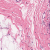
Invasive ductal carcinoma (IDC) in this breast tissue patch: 0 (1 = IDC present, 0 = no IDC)